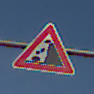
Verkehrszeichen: SteinschlagRechts
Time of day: MorningAfternoon
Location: Outdoor (Nature)
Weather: PartlyCloudy
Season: NotSpecified
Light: Natural